Question: I want to create a list where the listview will display a textview and an icon for each row. The diagram should be as follows:

Other than that, The data is retrieved from the database. The attribute of "favorite" will be checked first and if true, then the image in listview will be assigned with favorite_icon.png. Else, no icon need to be assigned.
I have been search for the related answer and tutorial, but all of them is too different from what I want and I cannot understand it very much. Hope somebody here can help me. Thank you in advance.
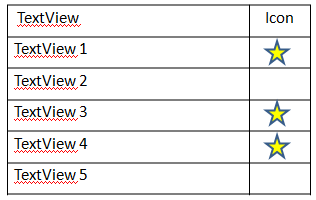
Answer: Here is what I got after I have done my Homework
First we set up a custom layout for listview and also for the row of the listview we will use later.
Here is the custom_listview_main.xml
'''
<?xml version="1.0" encoding="utf-8"?>
<LinearLayout xmlns:android="http://schemas.android.com/apk/res/android"
android:orientation="vertical"
android:layout_width="fill_parent"
android:layout_height="fill_parent">
<ListView
android:layout_width="wrap_content"
android:layout_height="wrap_content"
android:id="@+id/customListView" />
</LinearLayout>
'''
Here is the custom_listview_row.xml
'''
<?xml version="1.0" encoding="utf-8"?>
<RelativeLayout xmlns:android="http://schemas.android.com/apk/res/android"
android:layout_width="match_parent"
android:layout_height="match_parent"
android:gravity="center_vertical"
android:minHeight="64dp">
<ImageView
android:id="@+id/clv_imageView"
android:layout_width="32dp"
android:layout_height="32dp"
android:contentDescription="@string/empty"
android:layout_alignParentRight="true"
android:layout_marginLeft="9dp"
android:layout_alignParentTop="true"/>
<TextView
android:id="@+id/clv_textView"
android:layout_width="97dp"
android:layout_height="32dp"
android:layout_alignParentLeft="true"
android:gravity="center_vertical"
android:text="@string/tv_definition"
android:textIsSelectable="true" />
</RelativeLayout>
'''
Then we need to customized how our Custom ArrayAdaptor will look and do.
But before that, make sure you have put your icon in the drawable folder.
Here is my MyPerformanceArrayAdapter.java
'''
import java.util.List;
import android.app.Activity;
import android.content.Context;
import android.view.LayoutInflater;
import android.view.View;
import android.view.ViewGroup;
import android.widget.ArrayAdapter;
import android.widget.ImageView;
import android.widget.TextView;
public class MyPerformanceArrayAdapter extends ArrayAdapter<DefinitionObject>{
private List<DefinitionObject> entries;
private Activity activity;
public MyPerformanceArrayAdapter(Activity a, int textViewResourceId, List<DefinitionObject> entries) {
super(a, textViewResourceId, entries);
this.entries = entries;
this.activity = a;
}
public static class ViewHolder{
public TextView item1;
public ImageView item2;
}
@Override
public View getView(int position, View convertView, ViewGroup parent) {
View v = convertView;
ViewHolder holder;
if (v == null) {
LayoutInflater vi =
(LayoutInflater)activity.getSystemService(Context.LAYOUT_INFLATER_SERVICE);
v = vi.inflate(R.layout.custom_listview_row, null);
holder = new ViewHolder();
holder.item1 = (TextView) v.findViewById(R.id.clv_textView);
holder.item2 = (ImageView) v.findViewById(R.id.clv_imageView);
v.setTag(holder);
}
else
holder=(ViewHolder)v.getTag();
final DefinitionObject custom = entries.get(position);
if (custom != null) {
holder.item1.setText(custom.getWord());
if(custom.getFav().equalsIgnoreCase("0"))
{
holder.item2.setImageResource(R.drawable.fav);
holder.item2.setVisibility(holder.item2.INVISIBLE);
}
else
{
holder.item2.setImageResource(R.drawable.fav2);
}
}
return v;
}
}
'''
And lastly, here is my Activity to View the ListView using the CustomArrayAdaptor.
'''
import java.util.List;
import android.app.Activity;
import android.content.Intent;
import android.os.Bundle;
import android.widget.ListView;
public class TempCLV extends Activity {
private MySQLiteDefinitionHelper db;
String tblName = "";
/** Called when the activity is first created. */
@Override
public void onCreate(Bundle savedInstanceState) {
super.onCreate(savedInstanceState);
setContentView(R.layout.custom_listview_main);
Intent msjIntent = getIntent();
tblName = msjIntent.getStringExtra(WordDefinitionHomeActivity.TABLENAME2);
refresh();
}
public void refresh()
{
db = new MySQLiteDefinitionHelper(this);
final List<DefinitionObject> values = db.getAllWords(tblName);
ListView mylist = (ListView)findViewById(R.id.customListView);
MyPerformanceArrayAdapter adapter = new MyPerformanceArrayAdapter(this, R.id.customListView, values);
mylist.setAdapter(adapter);
}
}
'''